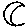
Label: moon